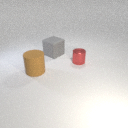
large brown rubber cylinder to the left of small red metal cylinder